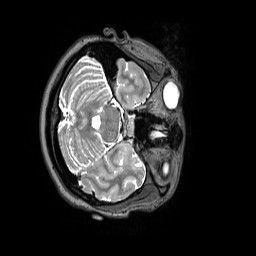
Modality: T2w
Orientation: axial
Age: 25
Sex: female
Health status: healthy
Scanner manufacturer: siemens
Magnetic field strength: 3 T
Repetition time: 3.2 s
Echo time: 0.412 s